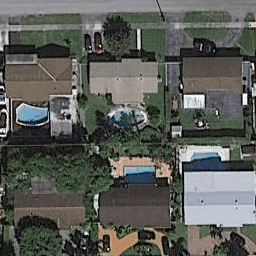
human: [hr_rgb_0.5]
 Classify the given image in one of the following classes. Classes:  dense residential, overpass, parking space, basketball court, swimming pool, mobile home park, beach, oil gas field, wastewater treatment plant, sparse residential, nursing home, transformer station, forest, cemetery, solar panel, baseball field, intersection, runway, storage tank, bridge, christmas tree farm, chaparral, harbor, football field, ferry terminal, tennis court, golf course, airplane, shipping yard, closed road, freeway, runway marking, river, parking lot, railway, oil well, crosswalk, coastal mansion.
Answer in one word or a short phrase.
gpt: dense residential